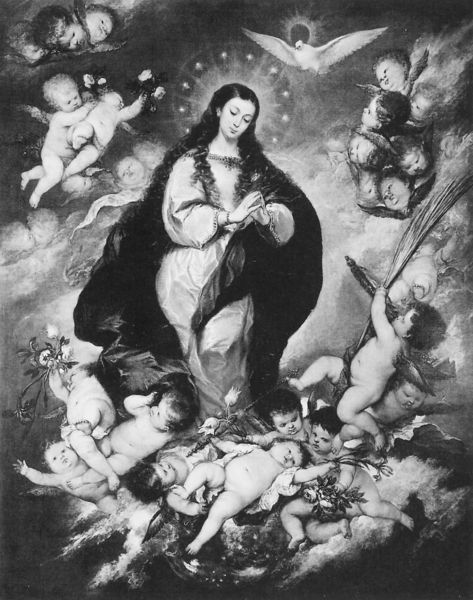
Titel: Unbefleckte Empfängnis
Künstler: José Antolínez
Institution: Oxford, Ashmolean Museum
Schlagwörter: flügel, himmel, weiß, wolken, blumen, kleid, köpfe, schwarz, wolke, taube, hände, mantel, engel, liegen, gefaltet, sterne, beten, heiligenschein, heilige, maria, madonna, putti, aureole, geist, heiliger geist, strahlenkranz, friedenstaube, mondsichelmadonna